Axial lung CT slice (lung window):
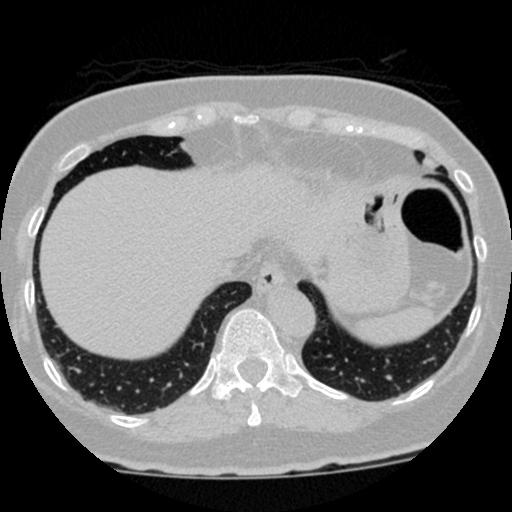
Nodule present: no